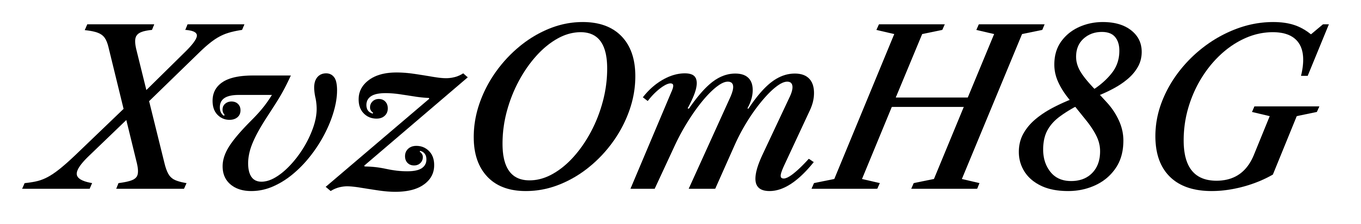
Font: LibreCaslonText-Italic_Medium_Italic